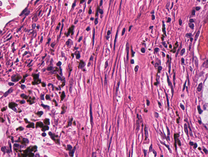
Tumor epithelial tissue: no
Tumor-associated stroma tissue: yes
Normal tissue: no